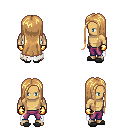
a pixel art fantasy rpg character, male body template, human, tanned skin, white tattered cape, magenta pants, light blonde extra-long hairstyle, gold gloves, gray slippers, four views (front, back, left, right), 2x2 character sprite sheet, small pixel art, hard edges, no anti-aliasing